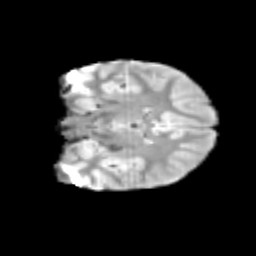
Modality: T2w
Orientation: coronal
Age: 10
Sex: female
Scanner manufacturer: siemens
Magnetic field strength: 3 T
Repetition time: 3.8 s
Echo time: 0.07 s